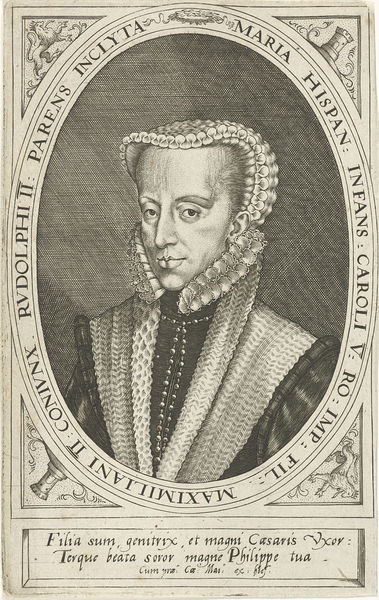
Titel: Maria, koningin van Bohemen
Künstler: Jacob Hoefnagel
Standort: Amsterdam
Institution: Rijksmuseum
Schlagwörter: church, fancy, hat, king, men, white, black, collar, dress, face, gray, grey, hair, lace, lady, nose, old, painting, portrait, woman, man, ear, head, tower, eyes, noble, spain, drawing, black and white, frame, oval, shawl, castle, shadow, brow, chin, coat, head dress, mouth, scarf, necklace, photo, papers, person, human, royal, renaissance, rectangle, italian, circle, eye, cloth, horse, book, lips, pearl, cheek, eyebrows, contrast, maria, rich, tan, forehead, round, lion, border, latin, button, text, ruffles, sepia, words, princess, queen, maximilian, hood, power, brows, government, title, brother, kingdom, guy, ii, beads, frill, hacket, griffon, renascence, noble man, duchess, rudolph, prominent, fill, filia, hispan, strangds, rampant, philip, rudolph ii, butchin, butt chin, rudolphi, parens, inclyta, infans, caroli, maximiliani, maximiliani 2, wig,cartouche, ermine, three quarter view portrait